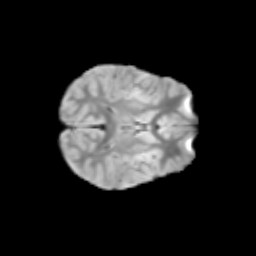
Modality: T2w
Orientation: axial
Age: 11
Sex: female
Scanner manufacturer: siemens
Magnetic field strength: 3 T
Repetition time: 3.8 s
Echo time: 0.07 s